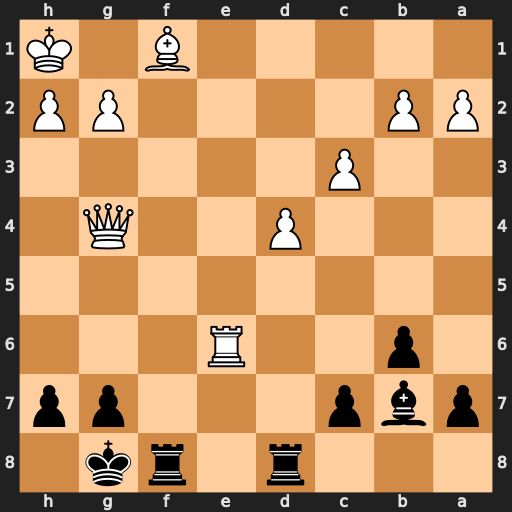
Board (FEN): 3r1rk1/pbp3pp/1p2R3/8/3P2Q1/2P5/PP4PP/5B1K
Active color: b
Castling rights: -
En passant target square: -
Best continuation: Rxf1#